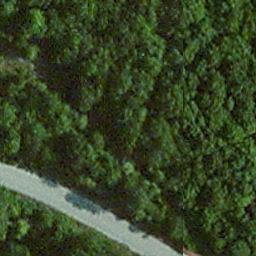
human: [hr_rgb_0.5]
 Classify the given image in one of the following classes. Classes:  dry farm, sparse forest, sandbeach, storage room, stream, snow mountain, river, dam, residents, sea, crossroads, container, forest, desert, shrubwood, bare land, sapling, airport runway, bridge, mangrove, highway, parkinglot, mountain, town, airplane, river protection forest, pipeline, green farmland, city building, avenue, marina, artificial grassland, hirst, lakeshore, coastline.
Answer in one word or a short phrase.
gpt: avenue